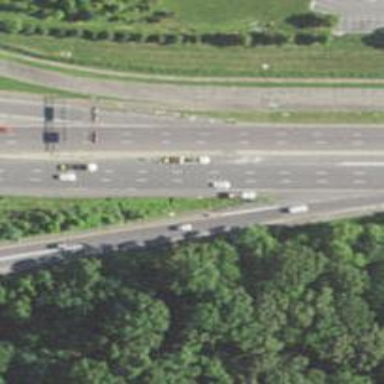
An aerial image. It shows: Trunk link highway.